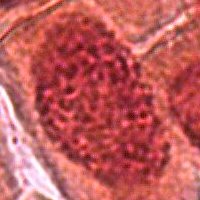
Label: prophase